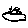
Label: cloud